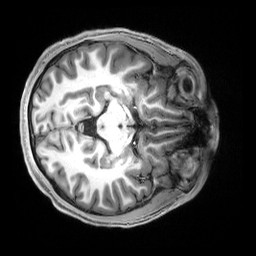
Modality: T1w
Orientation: axial
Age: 20
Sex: male
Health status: healthy
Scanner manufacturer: siemens
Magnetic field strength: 3 T
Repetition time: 2.5 s
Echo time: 0.00222 s